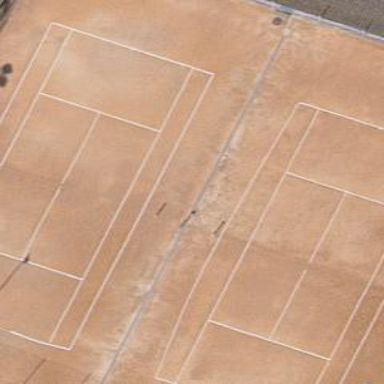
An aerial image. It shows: Clay tennis court in leisure land pitch.